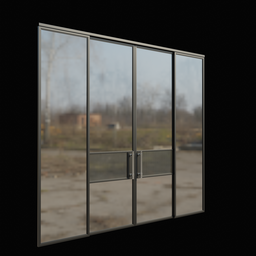
Label: architecture